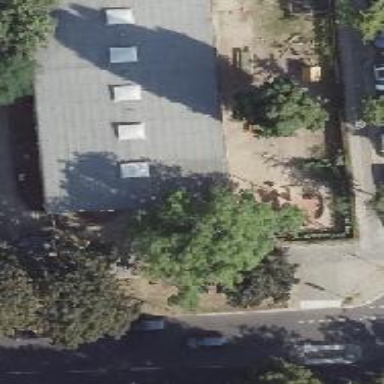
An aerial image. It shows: Kindergarten.